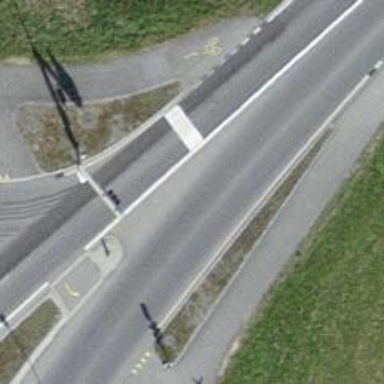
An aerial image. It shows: Road with traffic signals for signaling.